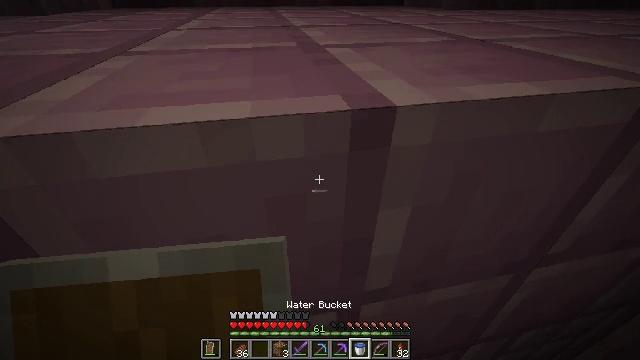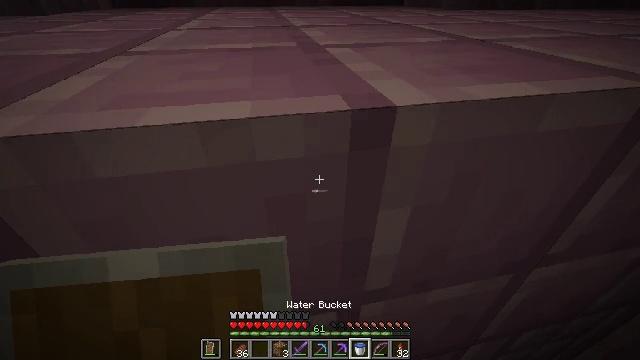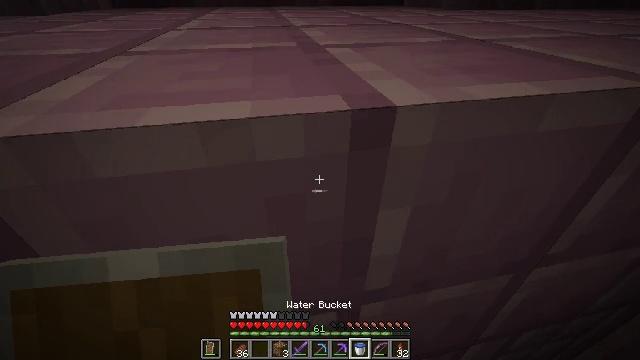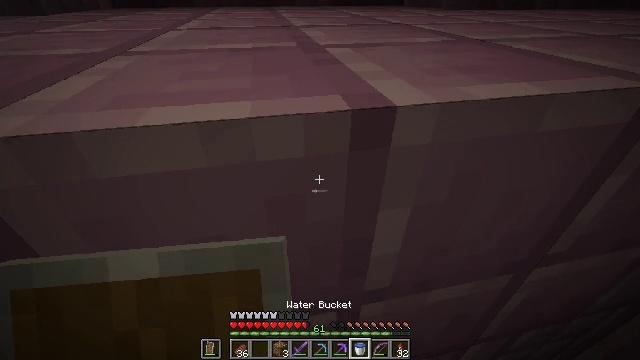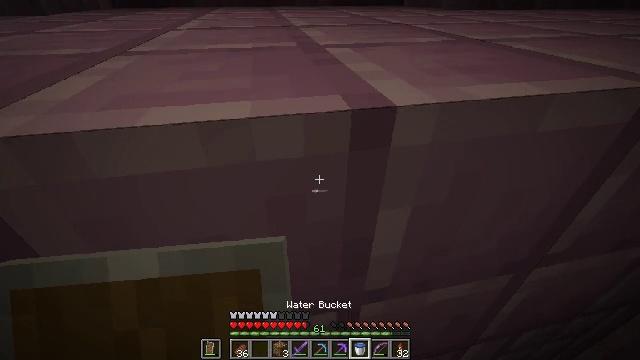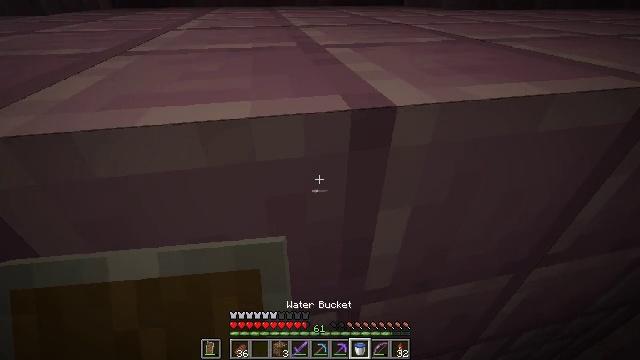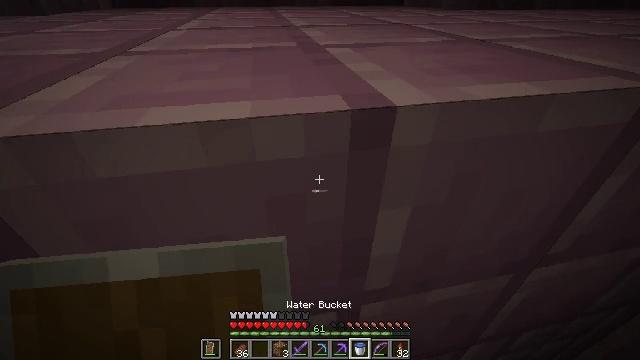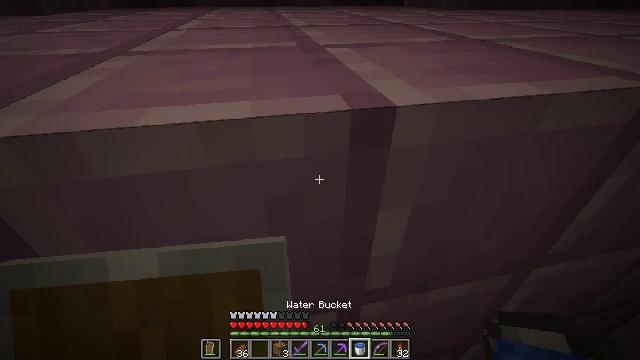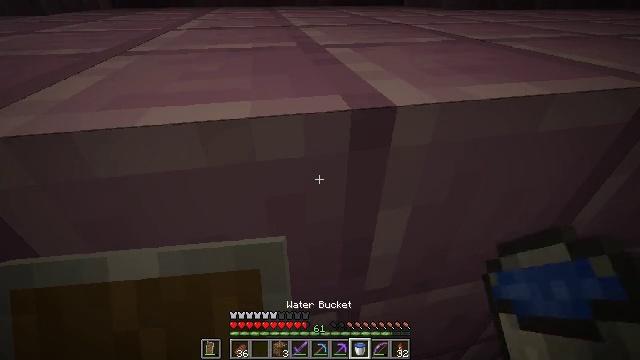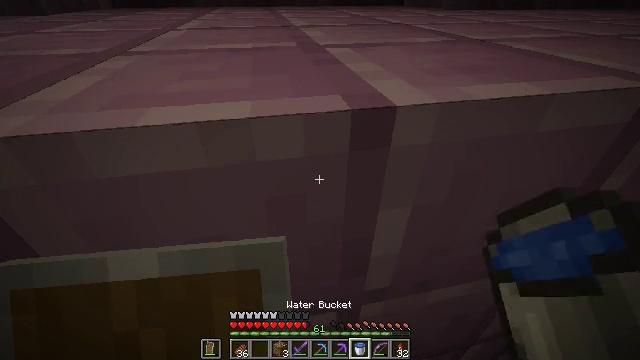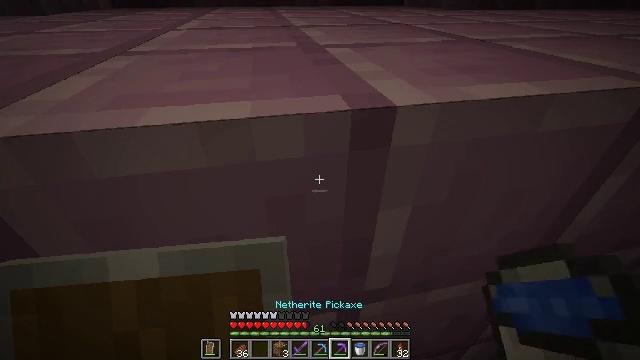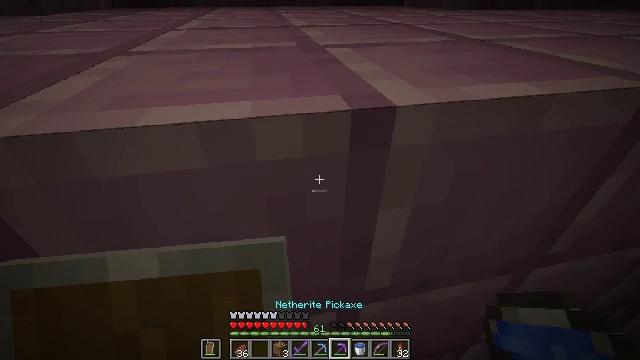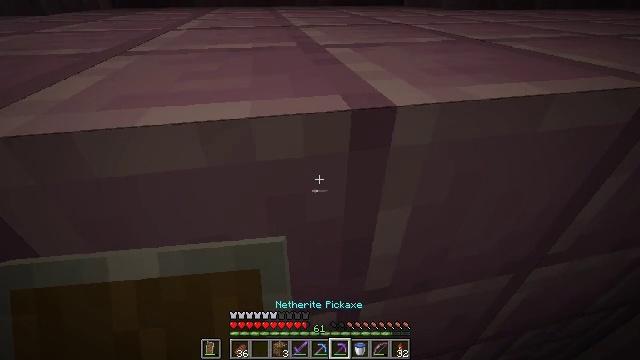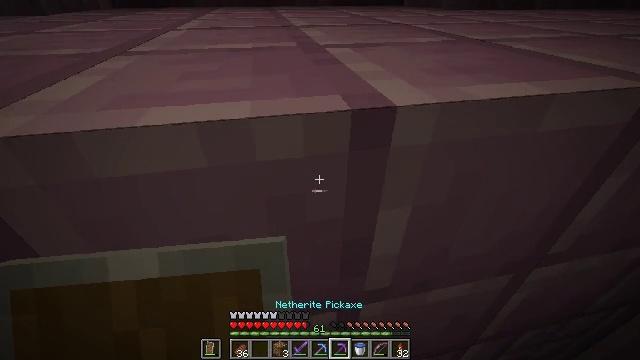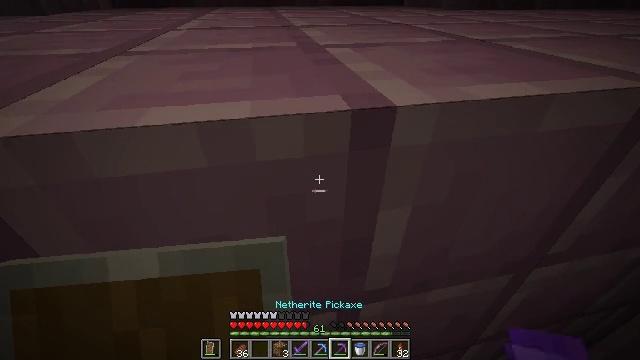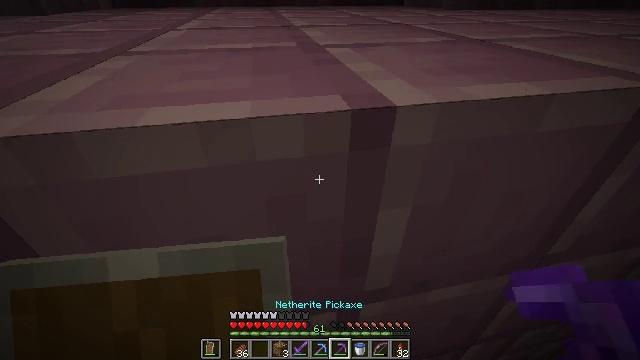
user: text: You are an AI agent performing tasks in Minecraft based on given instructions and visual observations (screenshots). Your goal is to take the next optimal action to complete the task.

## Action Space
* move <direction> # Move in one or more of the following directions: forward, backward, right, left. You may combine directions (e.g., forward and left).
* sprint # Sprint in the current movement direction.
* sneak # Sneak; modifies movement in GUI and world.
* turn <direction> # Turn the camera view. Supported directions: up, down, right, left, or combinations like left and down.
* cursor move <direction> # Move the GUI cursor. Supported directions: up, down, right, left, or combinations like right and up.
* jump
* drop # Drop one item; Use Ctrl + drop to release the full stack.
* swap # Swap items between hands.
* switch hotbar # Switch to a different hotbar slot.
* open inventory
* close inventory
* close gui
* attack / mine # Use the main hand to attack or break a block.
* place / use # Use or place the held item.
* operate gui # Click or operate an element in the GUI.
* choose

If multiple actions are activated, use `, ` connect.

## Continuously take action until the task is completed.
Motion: motion action
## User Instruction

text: Dig out the purpur block from its place.
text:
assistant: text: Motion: no_op
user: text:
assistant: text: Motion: no_op
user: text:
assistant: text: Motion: no_op
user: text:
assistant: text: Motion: no_op
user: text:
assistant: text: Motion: no_op
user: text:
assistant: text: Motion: no_op
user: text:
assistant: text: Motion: no_op
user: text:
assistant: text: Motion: no_op
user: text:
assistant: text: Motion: no_op
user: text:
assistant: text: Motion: no_op
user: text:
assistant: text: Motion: no_op
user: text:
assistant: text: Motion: no_op
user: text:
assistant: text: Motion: no_op
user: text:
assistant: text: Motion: no_op
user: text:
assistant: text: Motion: no_op
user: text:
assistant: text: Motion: no_op
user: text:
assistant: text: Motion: attack / mine
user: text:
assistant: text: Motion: attack / mine
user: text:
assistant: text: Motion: attack / mine
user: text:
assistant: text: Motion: attack / mine
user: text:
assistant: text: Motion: attack / mine
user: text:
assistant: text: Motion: attack / mine
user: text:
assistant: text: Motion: attack / mine
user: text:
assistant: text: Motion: attack / mine
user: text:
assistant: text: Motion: attack / mine
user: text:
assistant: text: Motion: attack / mine